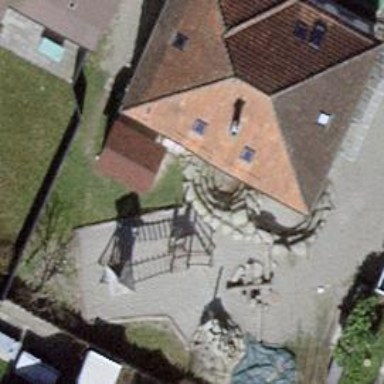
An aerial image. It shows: Playground area for leisure land.